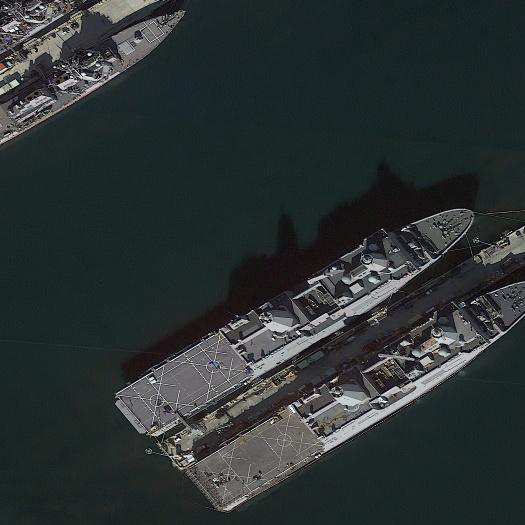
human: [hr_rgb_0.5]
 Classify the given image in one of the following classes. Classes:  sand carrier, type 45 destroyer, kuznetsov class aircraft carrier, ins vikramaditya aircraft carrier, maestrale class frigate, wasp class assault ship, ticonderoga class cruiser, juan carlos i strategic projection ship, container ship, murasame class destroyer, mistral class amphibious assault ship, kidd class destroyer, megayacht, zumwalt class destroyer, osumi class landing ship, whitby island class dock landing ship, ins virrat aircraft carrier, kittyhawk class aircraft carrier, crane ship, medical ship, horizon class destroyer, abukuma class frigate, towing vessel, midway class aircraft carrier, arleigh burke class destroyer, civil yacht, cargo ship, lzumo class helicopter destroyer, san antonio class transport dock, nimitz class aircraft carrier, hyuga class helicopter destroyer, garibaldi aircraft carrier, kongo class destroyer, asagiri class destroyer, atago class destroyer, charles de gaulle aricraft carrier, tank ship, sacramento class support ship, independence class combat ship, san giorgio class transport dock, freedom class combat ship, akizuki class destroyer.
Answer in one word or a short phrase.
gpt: San Antonio class transport dock